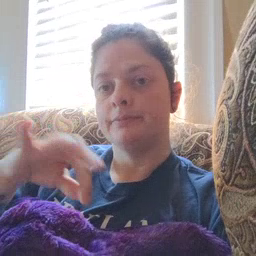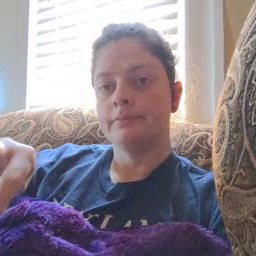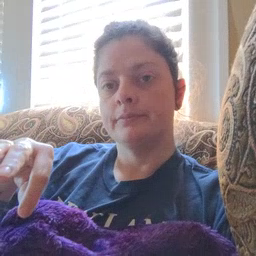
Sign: frenchfries